Question: How do you Retrieve this from firebase?

Im trying create an app tracking the movement of the user but I cant get the location from the firebase. Ive Tried this code but the message below appears.
'''
private void getEndLocation(){
databaseReference = FirebaseDatabase.getInstance().getReference().child("User's Location");
geoFire = new GeoFire(databaseReference);
geoQuery = geoFire.queryAtLocation(new GeoLocation(adminCurrentLatitude,adminCurrentLongitude),10);
geoQuery .removeAllListeners();
geoQuery.addGeoQueryEventListener(new GeoQueryEventListener() {
@Override
public void onKeyEntered(String key, GeoLocation location) {
if(!userFound && requestType){
userFound = true;
userID = key;
Log.d("Location", "onKeyEntered: "+userID);
}
}
@Override
public void onKeyExited(String key) {
}
@Override
public void onKeyMoved(String key, GeoLocation location) {
}
@Override
public void onGeoQueryReady() {
}
@Override
public void onGeoQueryError(DatabaseError error) {
}
});
}
'''
Here is the message that I received:
> Using an unspecified index. Your data will be downloaded and filtered on the client. Consider adding '".indexOn": "g"' at User's Location to your security and Firebase Database rules for better performance
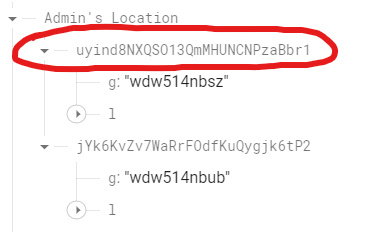
Answer: For the query in your code you need to define an index in the security rules of your database like this:
'''
{
"rules": {
...
"User's Location": {
".indexOn": "g"
}
}
}
'''
Also see the Firebase documentation on <URL>.